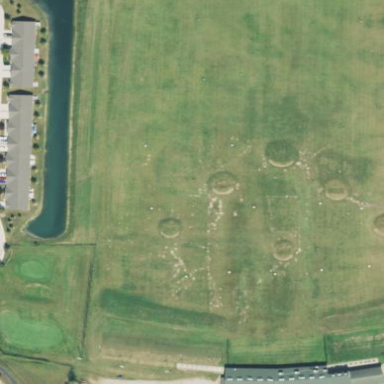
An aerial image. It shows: Driving range for golf on grass.